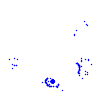
Particle: pion